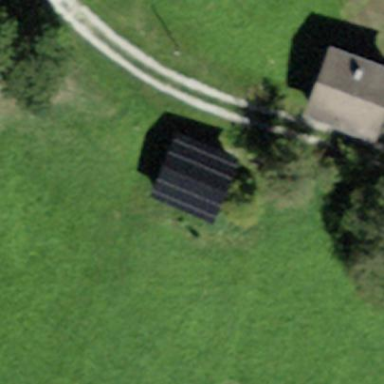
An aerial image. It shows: Shed.